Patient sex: M
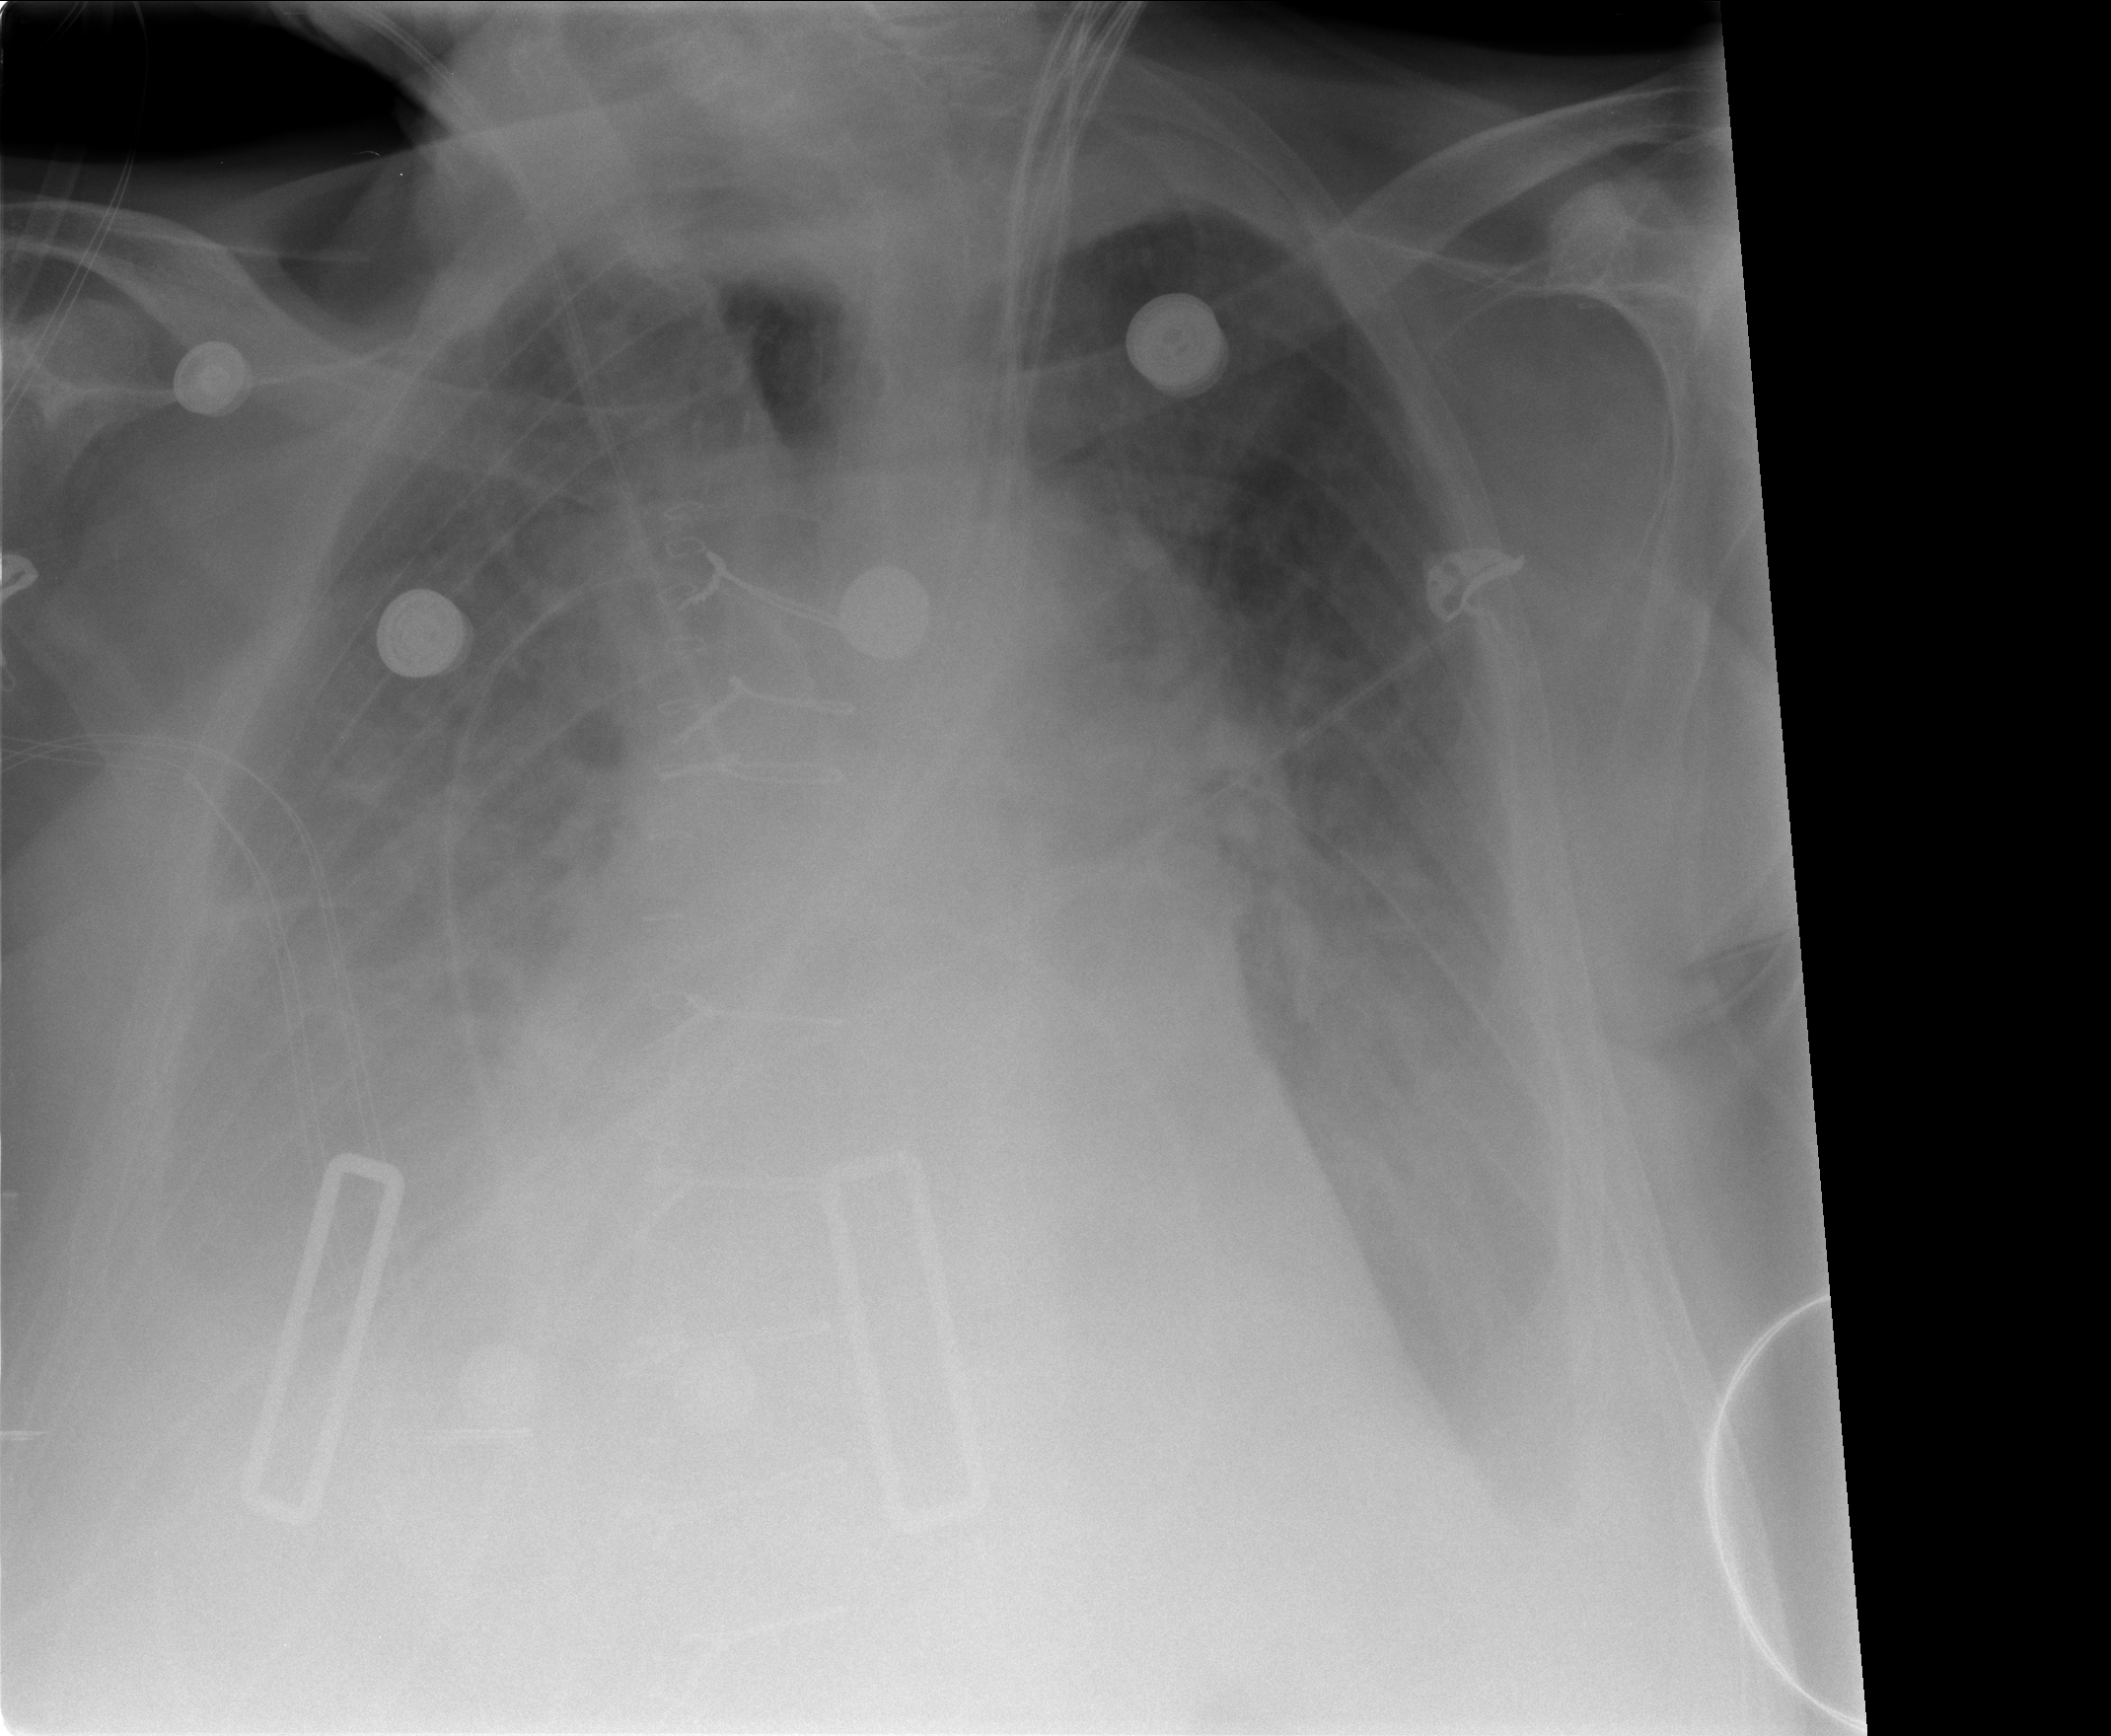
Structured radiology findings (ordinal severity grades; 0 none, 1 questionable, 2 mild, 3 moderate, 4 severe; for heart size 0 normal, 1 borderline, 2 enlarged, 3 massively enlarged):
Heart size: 2
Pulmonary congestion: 3
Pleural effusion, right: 3
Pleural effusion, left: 2
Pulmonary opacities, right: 2
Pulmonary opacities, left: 2
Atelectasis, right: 2
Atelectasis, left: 2